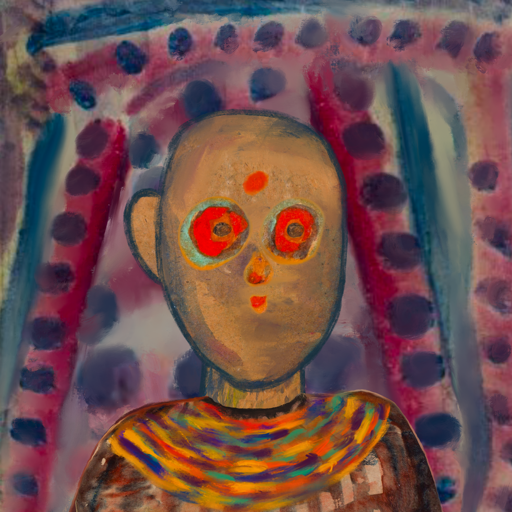
Background: HillGirl, Head And Neck Front: In_The_Sun, Face Front: Sisters, Bust: Orphan, Hair Front: Blank, Head Accessory: Blank, Second Necklace: An_Impression_2, Necklace: Blank, Baby: Blank